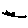
Label: cat